Question: I am making a complex shape using a few CGRects and Ellipses. I would like to stroke that path once it has been created. When I stroke the path it strokes each shape. Is there a way I can merge each shape into a single path, so the stroke doesn't intersect?

'''
int thirds = self.height / 3;
CGPathRef aPath = CGPathCreateMutable();
CGRect rectangle = CGRectMake((58 - 10) / 2, 46, 10, self.height - 58);
CGPathAddRect(aPath, nil, rectangle);
CGPathAddEllipseInRect(aPath, nil, CGRectMake((58 - 48) / 2, 0, 48, 48));
CGPathAddEllipseInRect(aPath, nil, CGRectMake((58 - 48) / 2, thirds, 48, 48));
CGPathAddEllipseInRect(aPath, nil, CGRectMake((58 - 48) / 2, thirds * 2, 48, 48));
CGPathAddEllipseInRect(aPath, nil, CGRectMake(0, self.height - 58, 58, 58));
CGPathCloseSubpath(aPath);
CGPathRef other = CGPathCreateCopy(aPath);
CAShapeLayer *square = [CAShapeLayer layer];
square.fillColor = [UIColor colorWithRed:36/255.0f green:56/255.0f blue:82/255.0f alpha:1.0f].CGColor;
square.strokeColor = [UIColor colorWithRed:50/255.0f green:70/255.0f blue:96/255.0f alpha:1.0f].CGColor;
square.path = other;
[self.layer addSublayer:square];
'''
I tried with adding paths together and I got the exact same result
'''
CGPathAddPath(aPath, nil, CGPathCreateWithRect(rectangle, nil));
CGPathAddPath(aPath, nil, CGPathCreateWithEllipseInRect(CGRectMake((58 - 48) / 2, 0, 48, 48), nil));
CGPathAddPath(aPath, nil, CGPathCreateWithEllipseInRect(CGRectMake((58 - 48) / 2, thirds, 48, 48), nil));
CGPathAddPath(aPath, nil, CGPathCreateWithEllipseInRect(CGRectMake((58 - 48) / 2, thirds * 2, 48, 48), nil));
CGPathAddPath(aPath, nil, CGPathCreateWithEllipseInRect(CGRectMake(0, self.height - 58, 58, 58), nil));
'''
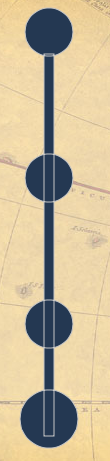
Answer: If you want a path that only describes the outline of your path composition, you'd need to perform boolean operations on the participating shapes.
There are some good tutorials out there.
E.g.:
<URL>
If you just want to achieve the visual appearance of an outline, you could draw 2 shape layers:
- -
Using the shapes from the code you posted:
'''
int thirds = self.height / 3;
CGMutablePathRef aPath = CGPathCreateMutable();
CGRect rectangle = CGRectMake((58 - 10) / 2, 46, 10, self.height - 58);
CGPathAddRect(aPath, nil, rectangle);
CGPathAddEllipseInRect(aPath, nil, CGRectMake((58 - 48) / 2, 0, 48, 48));
CGPathAddEllipseInRect(aPath, nil, CGRectMake((58 - 48) / 2, thirds, 48, 48));
CGPathAddEllipseInRect(aPath, nil, CGRectMake((58 - 48) / 2, thirds * 2, 48, 48));
CGPathAddEllipseInRect(aPath, nil, CGRectMake(0, self.height - 58, 58, 58));
CGPathCloseSubpath(aPath);
CGPathRef other = CGPathCreateCopyByStrokingPath(aPath, NULL, 12.0, kCGLineCapRound, kCGLineJoinRound, 1.0);
CAShapeLayer *square = [CAShapeLayer layer];
square.fillColor = [UIColor colorWithRed:36/255.0f green:56/255.0f blue:82/255.0f alpha:1.0f].CGColor;
square.path = other;
[self.view.layer addSublayer:square];
CAShapeLayer *square2 = [CAShapeLayer layer];
square2.fillColor = [UIColor colorWithRed:50/255.0f green:70/255.0f blue:96/255.0f alpha:1.0f].CGColor;
square2.path = aPath;
[self.view.layer addSublayer:square2];
'''
That will draw the following shape: